【题型】选择题　【知识点】立体几何　【难度】easy
如图所示，在正方体 $ABCD-A_1B_1C_1D_1$ 中，点 $P$ 为线段 $A_1C_1$ 上的动点，则下列直线中，始终与直线 $BP$ 异面的是（ ）

\begin{enumerate}
    \item[A. ] $DD_1$
    \item[B. ] $AC$
    \item[C. ] $AD_1$
    \item[D. ] $B_1C$
\end{enumerate}
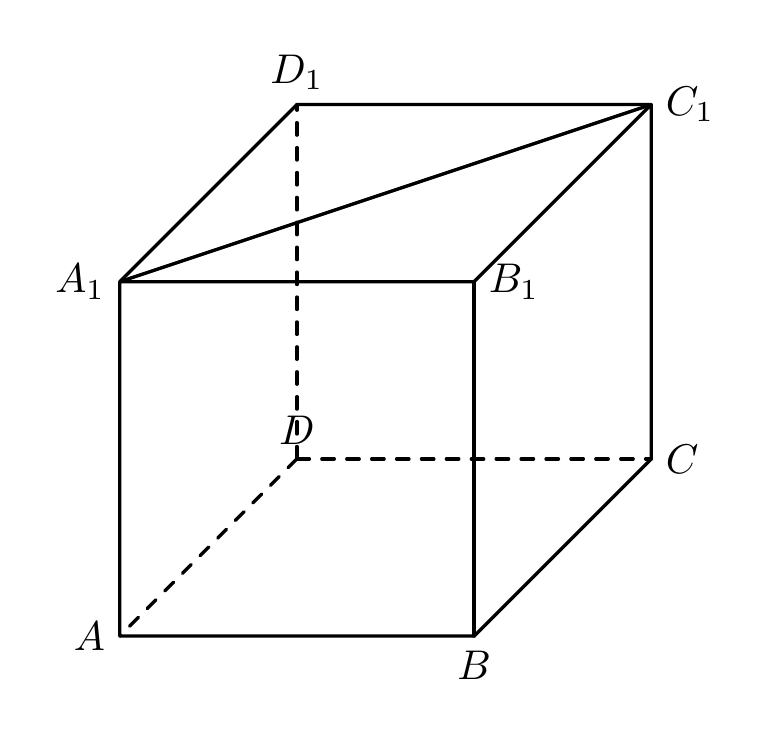
【解答】
\textbf{【答案】} B

\textbf{【详解】}
由正方体的性质易知当 $P$ 为 $A_1C_1$ 的中点时，$P$ 为 $B_1D_1$ 的中点，
而 $DD_1 // BB_1$，所以 $B, D, D_1, B_1$ 共面，则 $BP$、$DD_1$ 在平面 $BDD_1B_1$ 上，故 A 不符题意；

因为 $AA_1 // CC_1$，即 $A, C, C_1, A_1$ 共面，
易知 $P \in$ 平面 $ACC_1A_1$，而 $B \notin$ 平面 $ACC_1A_1$，$P \in A_1C_1$，$P \notin AC$，
故 $BP$ 与 $AC$ 异面，故 B 符合题意；

当 $P$、$C_1$ 重合时，易知 $AB // D_1C_1$，$AB = D_1C_1$，
则四边形 $ABC_1D_1$ 是平行四边形，则此时 $AD_1 // BP$，故 C 不符合题意；

当 $P$、$C_1$ 重合时，显然 $B_1C$，$BP$ 相交，故 D 不符合题意。

故选：B.